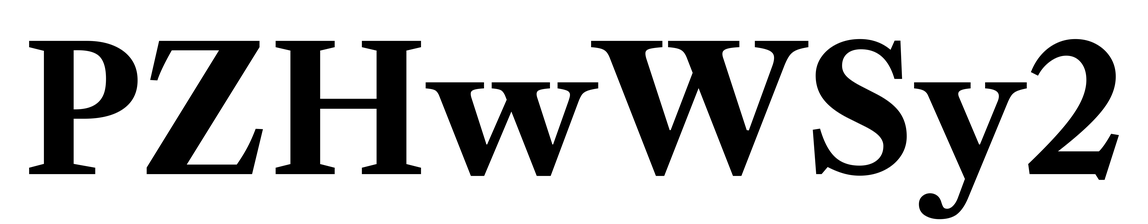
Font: LibreCaslonText_Bold